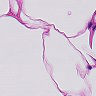
Metastatic tissue present: no